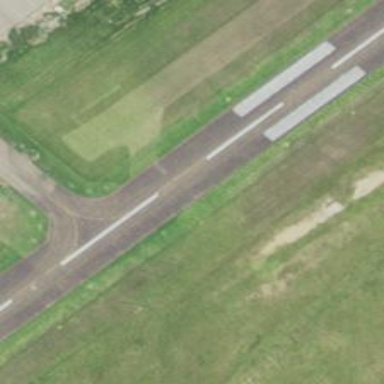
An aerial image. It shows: Runway surface made of asphalt at airport.